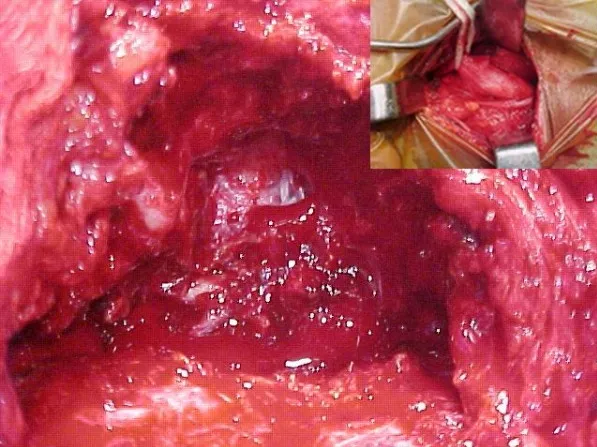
Tumor exposure. Right temporoparietal craniectomy and tumor exposure after right external carotid artery control (inset) and excision of the temporalis muscle. Tumor was friable, reddish brown and vascular.
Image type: medical_photograph (other_medical_photograph)